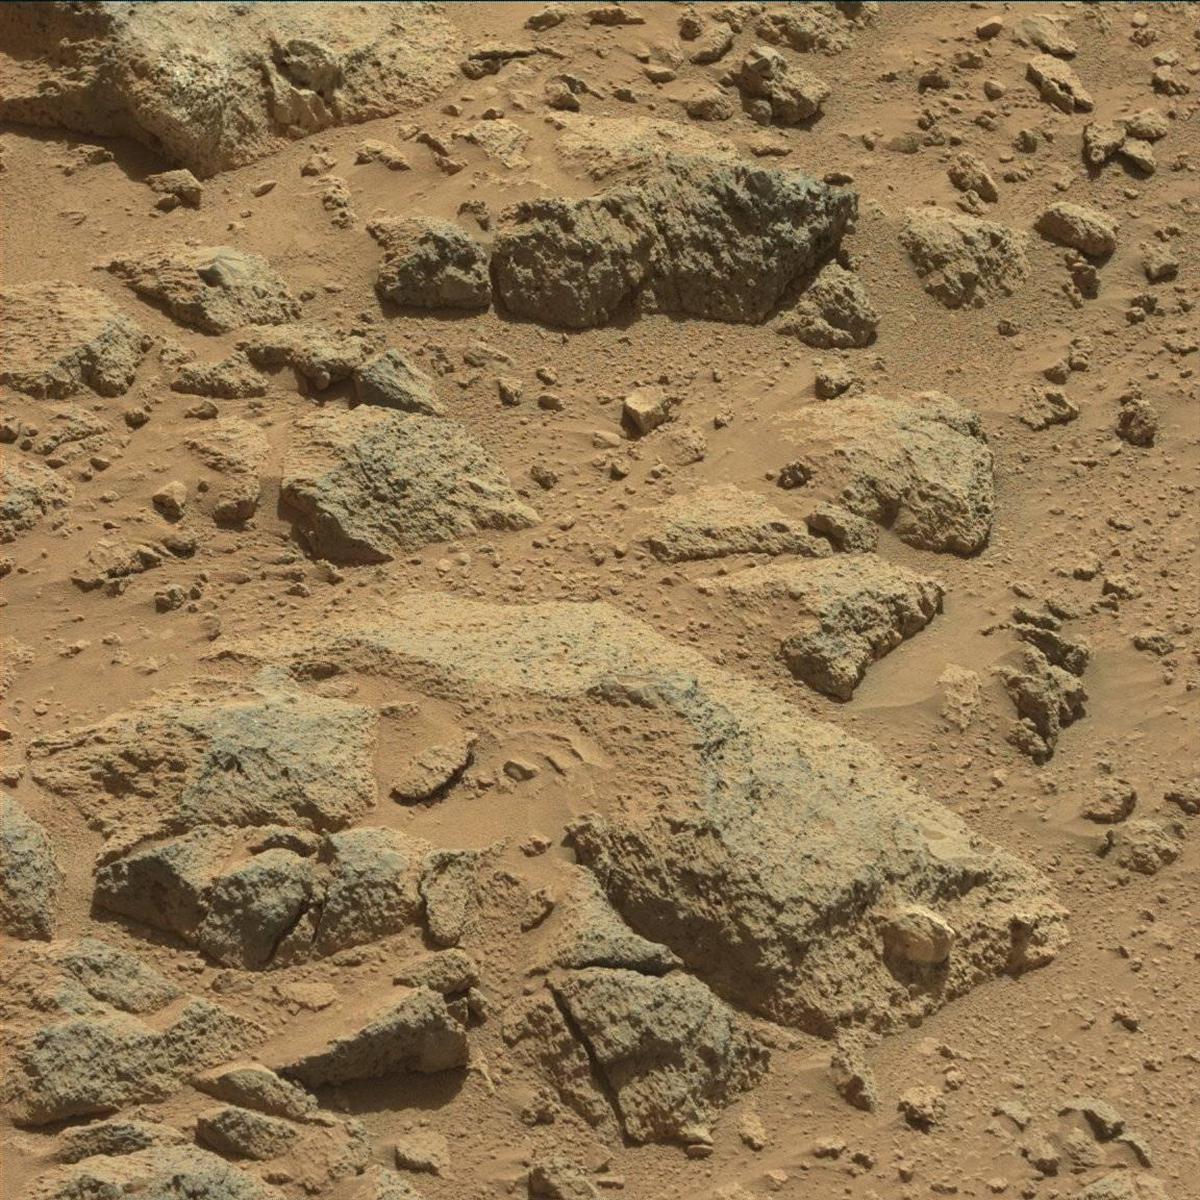
Terrain classes present: Bedrock, Rock, Sand / Soil